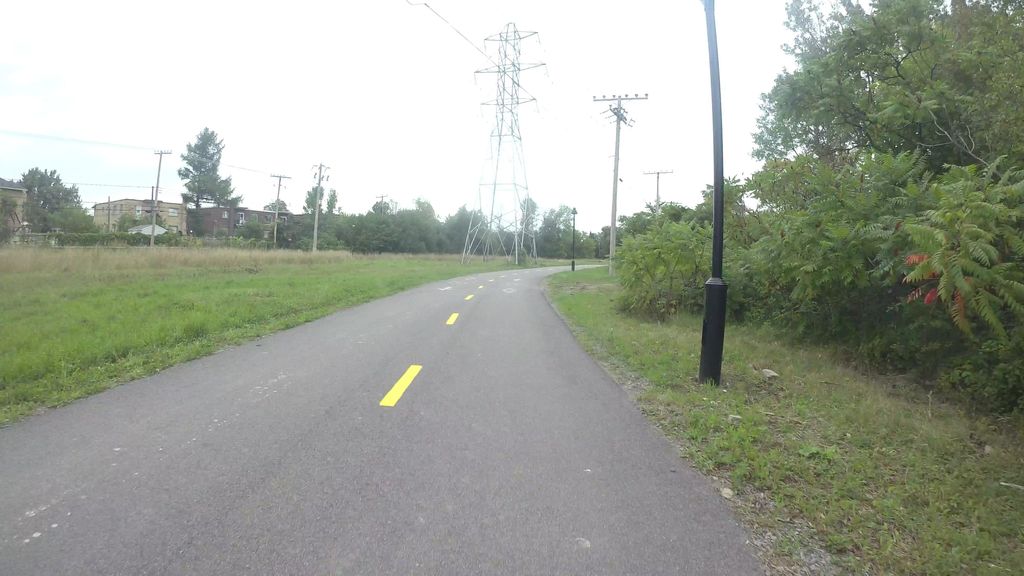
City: montreal